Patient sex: M
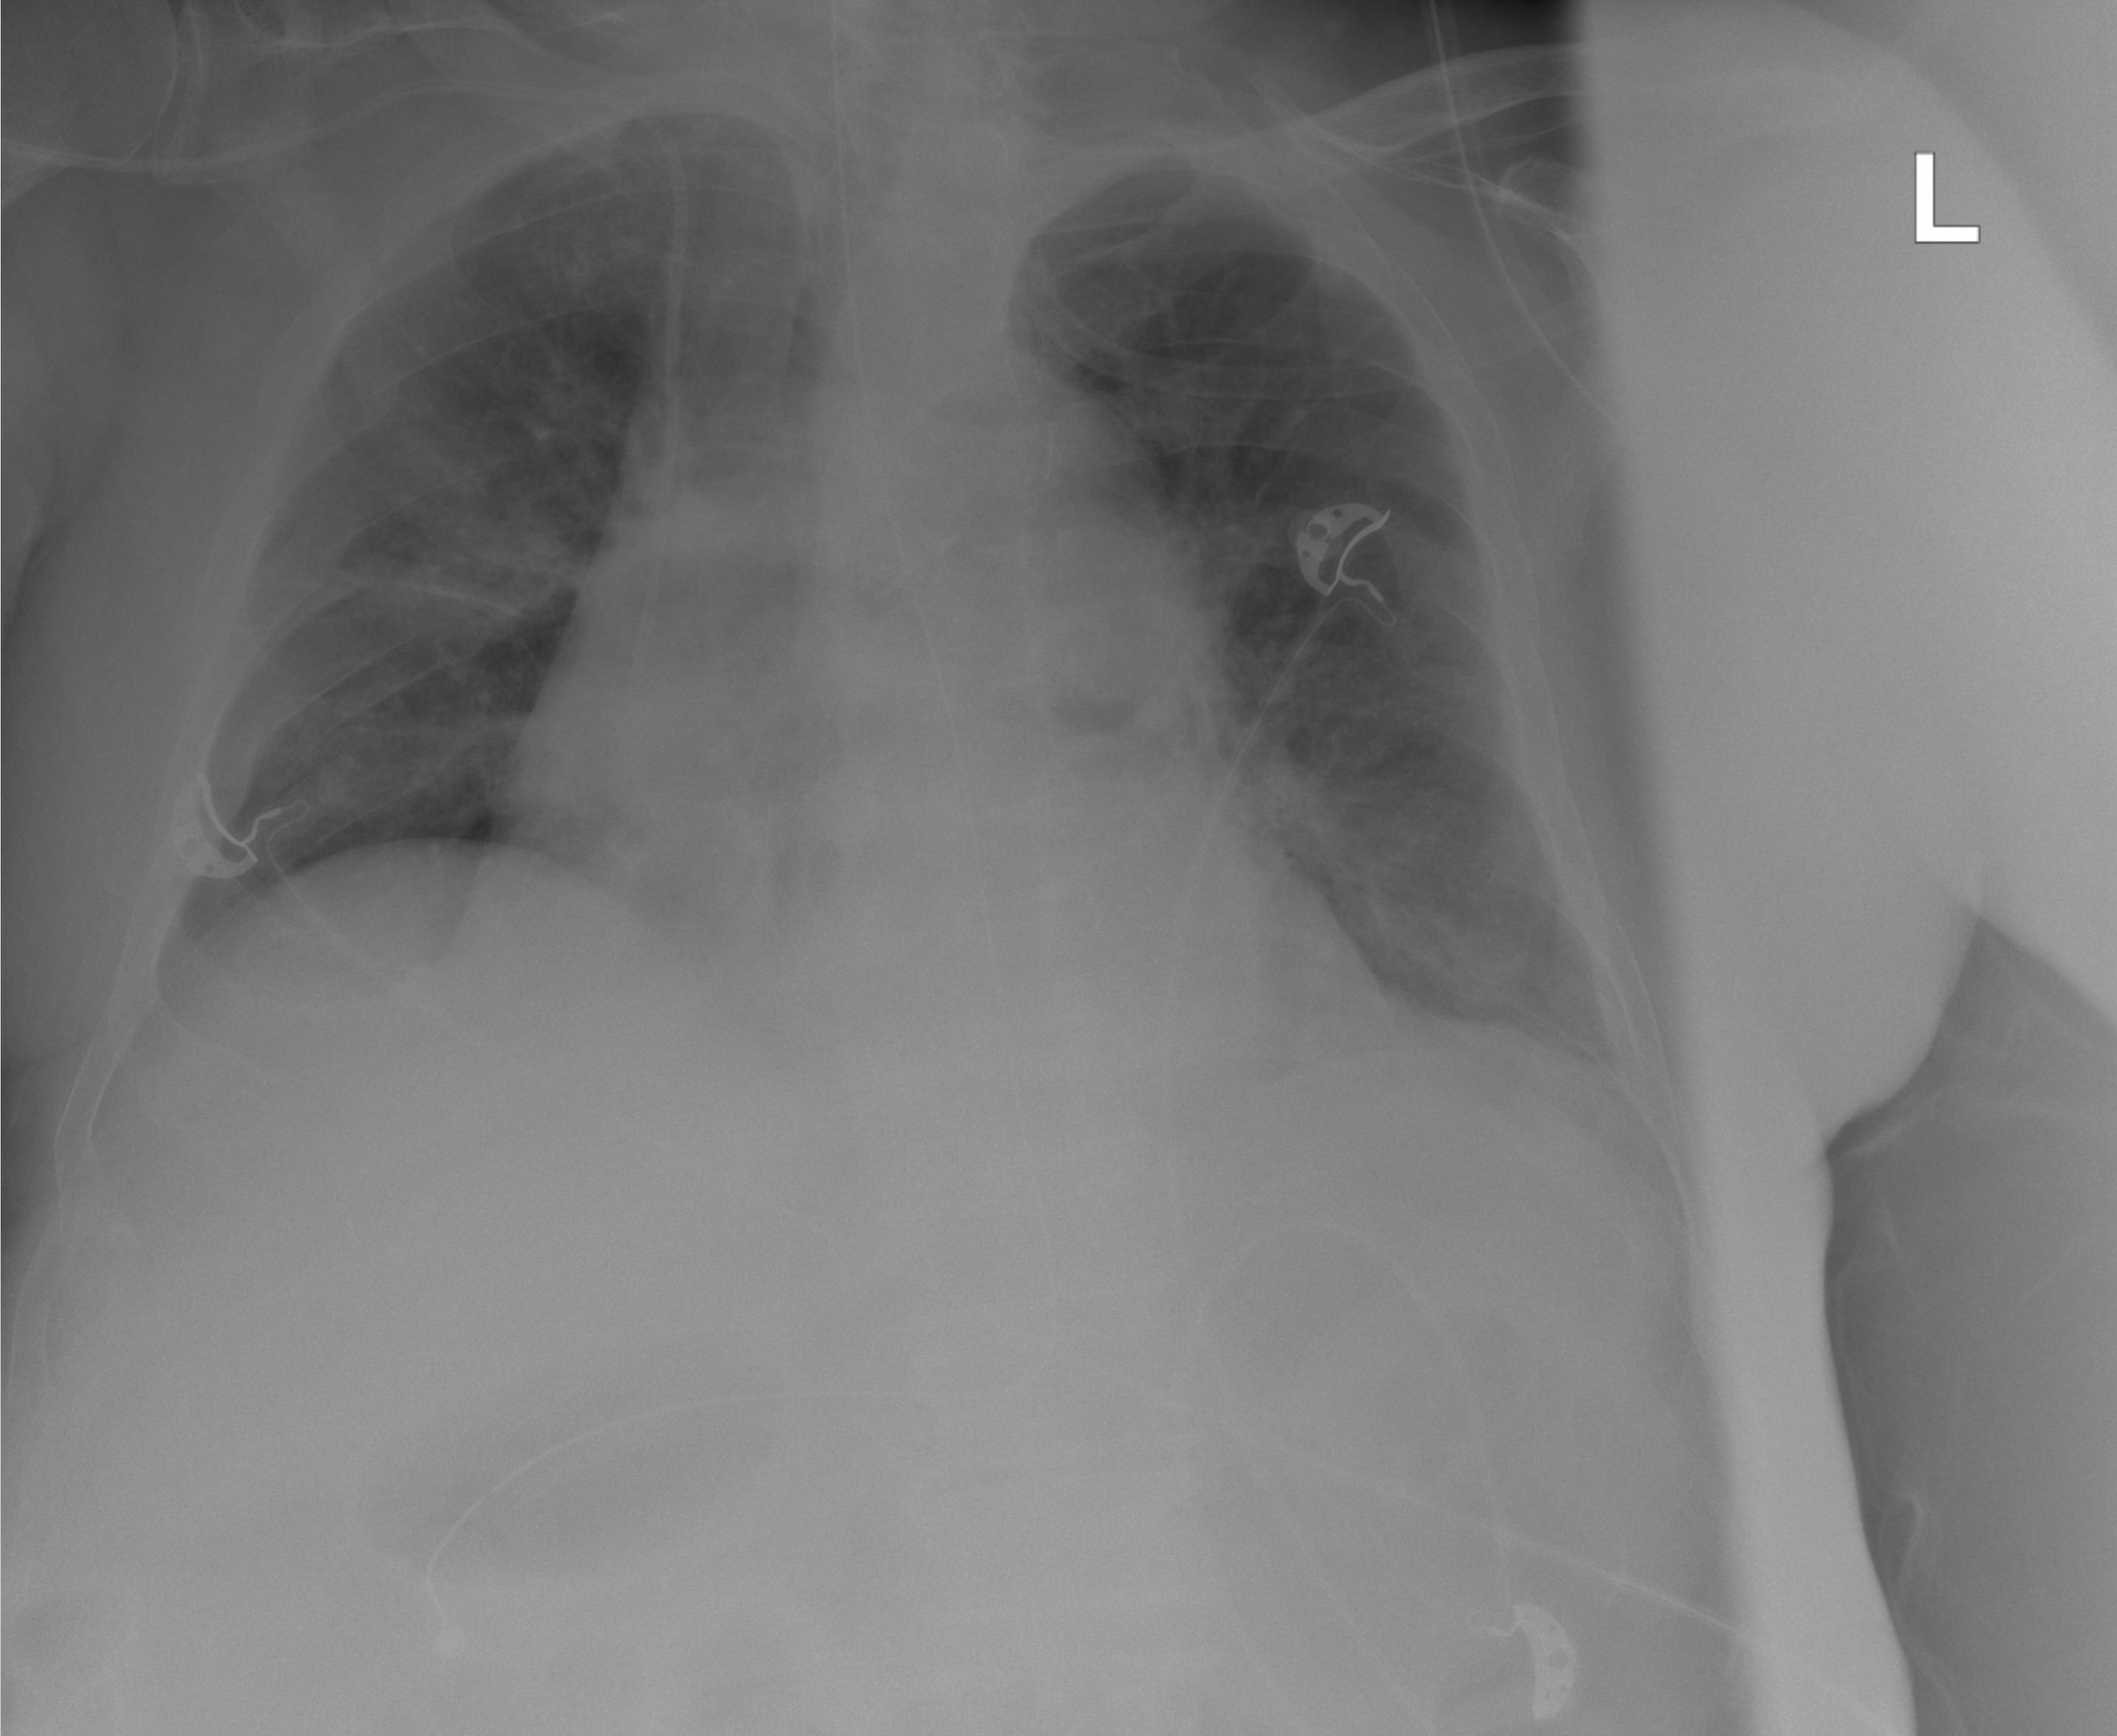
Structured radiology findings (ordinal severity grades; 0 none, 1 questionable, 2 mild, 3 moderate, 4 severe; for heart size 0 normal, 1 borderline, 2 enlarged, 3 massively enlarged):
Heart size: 2
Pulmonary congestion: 1
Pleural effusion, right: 2
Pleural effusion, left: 0
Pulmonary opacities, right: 0
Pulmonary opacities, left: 0
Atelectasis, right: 2
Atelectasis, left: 2